Question: I can't figure this one out. I have a c++ Application that works in Debug mode exactly as expected:
'''
#include "stdafx.h"
#include <string>
#include <Windows.h>
#include <iostream>
using namespace std;
void truncateServer(std::string inString);
int _tmain(int argc, char *argv[])
{
char* server = argv[1];
truncateServer(server);
}
void truncateServer(std::string inString)
{
std::string server = "";
int whackCount = 0;
for (unsigned int i = 0; i < inString.length(); i++)
{
char c = inString[i];
if (whackCount < 3)
{
if (c == '\') whackCount++;
else
server += c;
}
}
cout << server;
}
'''
For example if I call the server I want via its UNC path '\serverName\Share\' in the debug it gives me exactly what I want: 'servername'
However, if I use the release build I get nothing:

I deleted the release output folder, but the issue is exactly the same. I can only assume there is some other difference between the release and build applications that is exposing a major issue with my code? Or another difference between the outputs I need to account for.
What do I need to do to get the expected output?
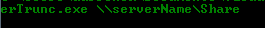
Answer: It looks like your Debug build is set as Ansi and your release build as Unicode.
The '_tmain' declaration is a Visual Studio specific macro which changes the entry point of your application depending on the used charset.
For ANSI it maps to 'int main(int argc, char *argv[])' .
For Unicode it maps to 'int wmain(int argc, wchar_t *argv[])'.
By using the 'char' type as parameter to _tmain, you cause the compiler to use the wrong type when using an Unicode build, and so end up with a '''' character as first byte, which std::string can't handle.
In your case, I recommend sticking to 'int main(int argc, char *argv[])' as it will work in all cases, especially with std::string which use chars.
Also, it is more portable across compilers and operating systems.